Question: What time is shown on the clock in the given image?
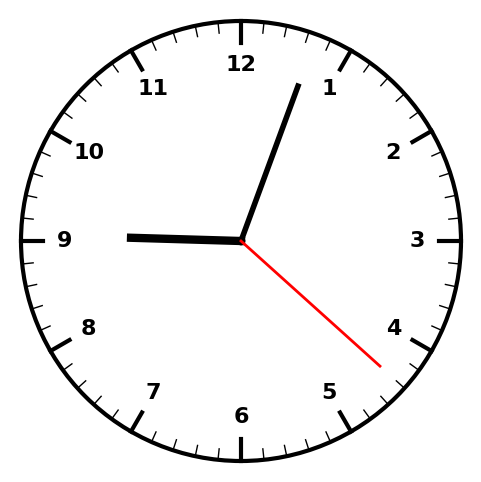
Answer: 09:03:22